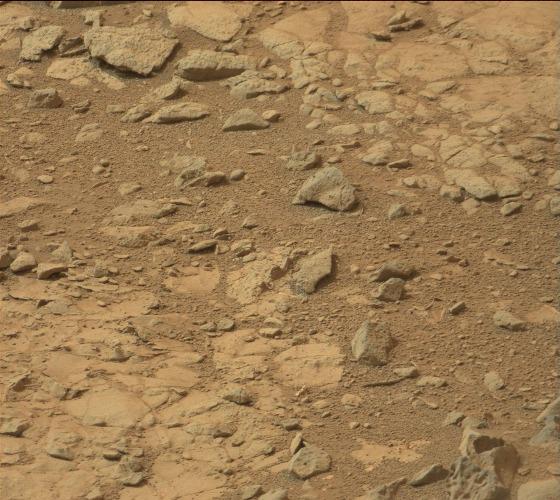
Terrain classes present: Bedrock, Gravel / Sand / Soil, Rock, Shadow